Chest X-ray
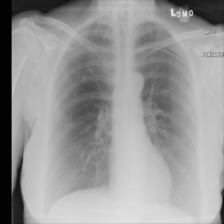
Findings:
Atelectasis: negative
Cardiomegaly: negative
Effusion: negative
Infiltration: negative
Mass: negative
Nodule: negative
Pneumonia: negative
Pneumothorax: negative
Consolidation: negative
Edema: negative
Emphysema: negative
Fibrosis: negative
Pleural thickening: negative
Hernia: negative